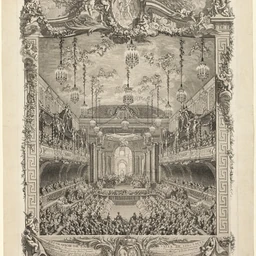
Title: Decoration of the Hall of Spectacles
Artist: Charles-Nicholas Cochin, the younger
Caption: decoration of the hall of spectacles, print, paper (fiber product), prints and drawing, charles-nicholas cochin, the younger, a work made of etching and engraving on paper, prints and drawings, art institute of chicago